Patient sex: F
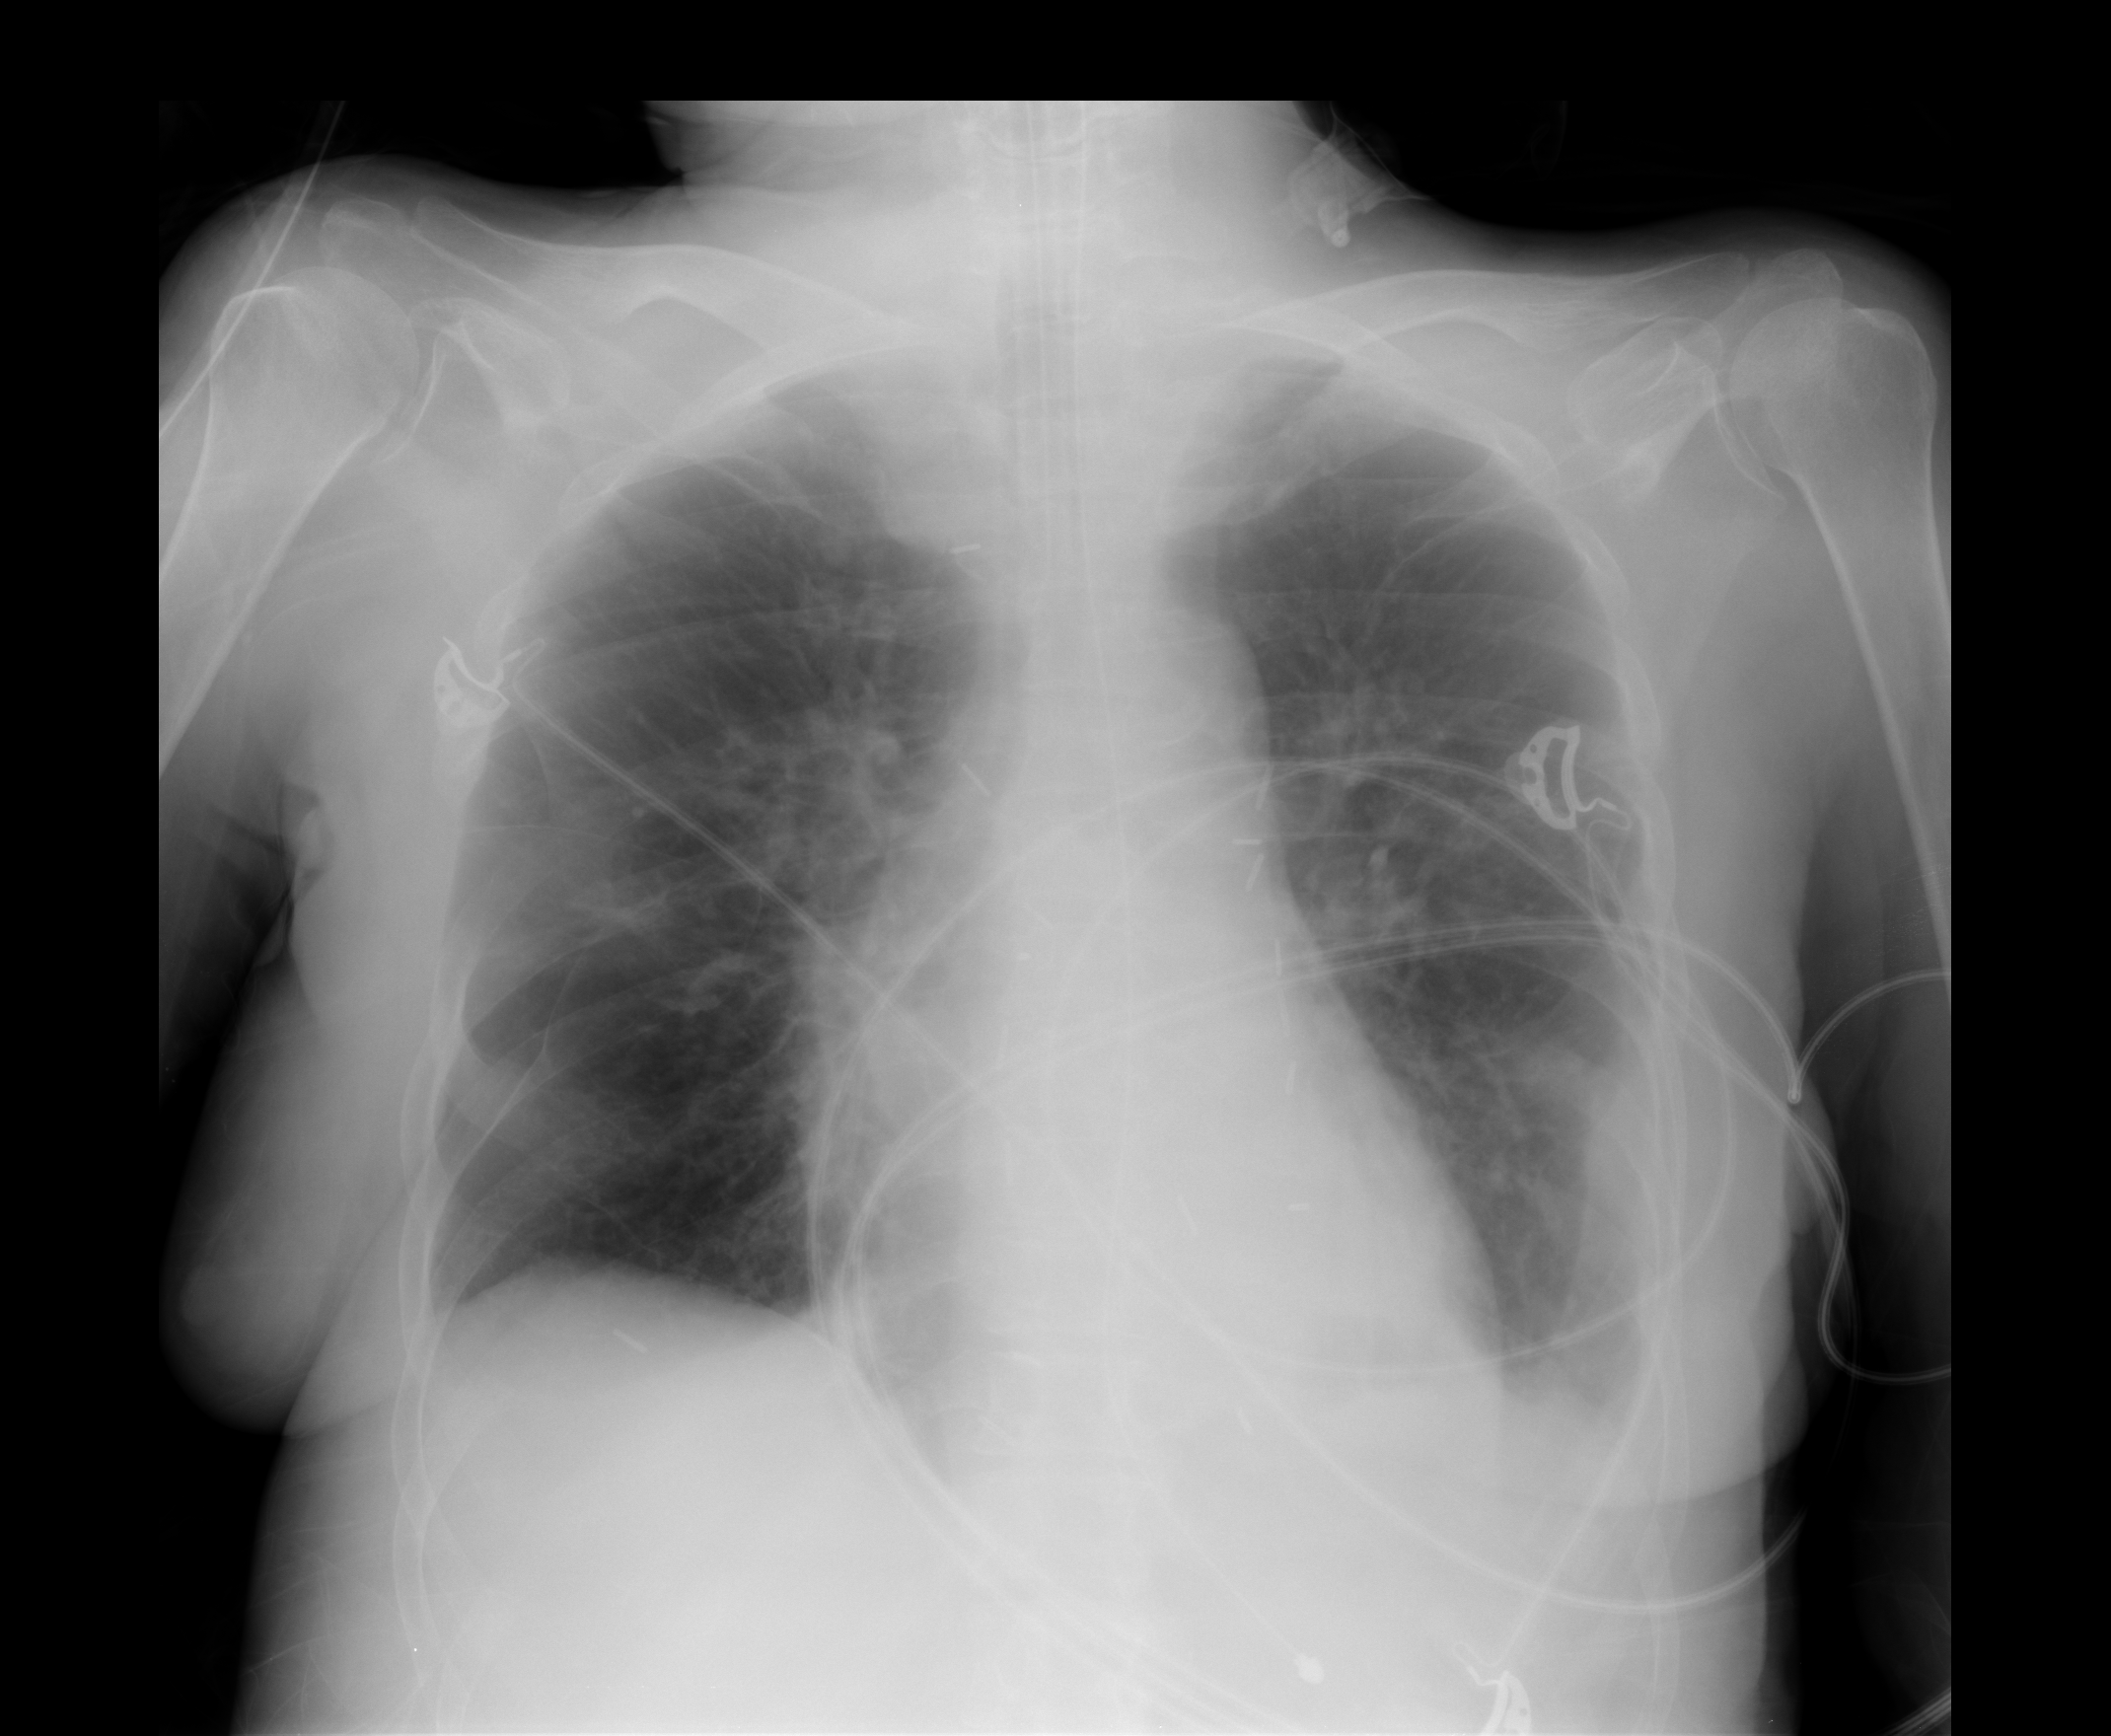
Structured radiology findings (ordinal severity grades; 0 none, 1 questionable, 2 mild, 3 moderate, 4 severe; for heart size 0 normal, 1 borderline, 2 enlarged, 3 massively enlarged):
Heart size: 0
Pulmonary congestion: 0
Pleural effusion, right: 0
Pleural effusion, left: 2
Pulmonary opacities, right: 0
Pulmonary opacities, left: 2
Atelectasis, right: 0
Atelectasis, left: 2